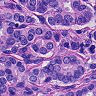
Metastatic tissue present: yes